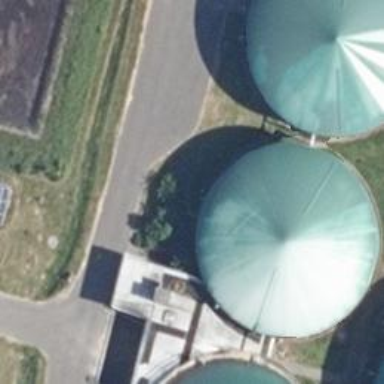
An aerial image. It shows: Storage tank with man-made structure.